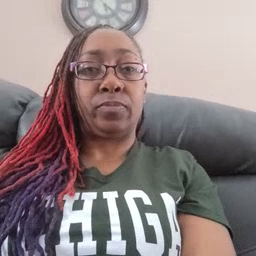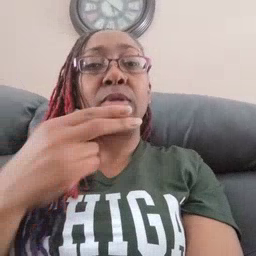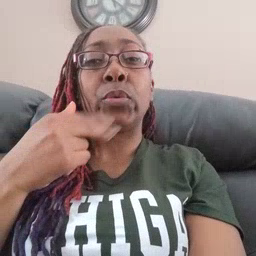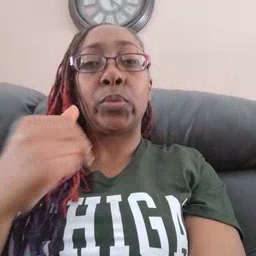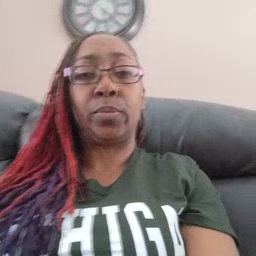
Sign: cute